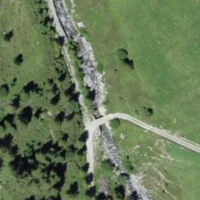
EUNIS habitat code: 23
Species observed at this site:
Lysandra coridon
Boloria titania